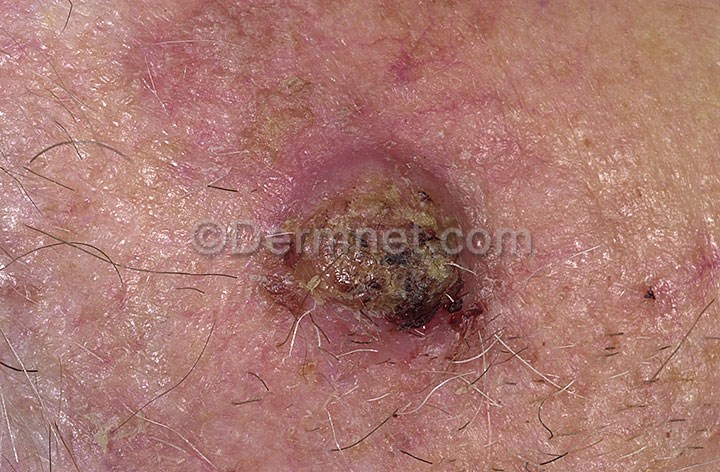
Disease: Seborrheic Keratoses and other Benign Tumors